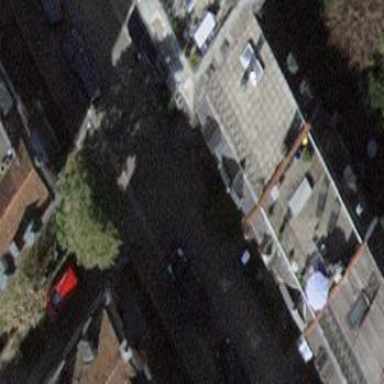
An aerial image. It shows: Building with mansard roof design.